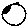
Label: moon